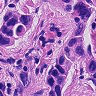
Metastatic tissue present: yes